Question: I want to understand where in a Class Base View I would do the logic for the following:

Basically, I want to check if the user has an account if so forward them to URL A, else URL B. However, I'm not 100% sure if get_success_url() would be the best place for this in a CBV or if Django has something that already caters for this usecase. I have seen other CBV likes RedirectView I have tried this but lost the scope. Keep in mind that I need to pass the user id.
This is where I have gotten to so far:
'''
class CampaignView(BaseUpdateView):
form_class = UserLookUpFrom
model = Campaign
def get_context_data(self, **kwargs):
context = super(CampaignView, self).get_context_data(**kwargs)
# context['form'] = AppUserLookUpFrom
return context
def form_valid(self, form):
"""
If the form is valid, in this case DON'T save it!
"""
return super(CampaignView, self).form_valid(form)
def get_success_url(self):
"""
Returns the supplied URL.
"""
if self.success_url:
url = self.success_url % self.object.__dict__
else:
try:
currect_user = Campaign.object.get_user_by_email(EMAIL HERE DONT KNOW HOW TO GET THIS YET FROM FORM)
if currect_user:
url = reverse('campaigns_login', args=(self.object.id,'self.userid'))
else:
url = reverse('campaigns_register', args=(self.object.id)
except AttributeError:
raise ImproperlyConfigured(
"No URL to redirect to. Either provide a url or define"
" a get_absolute_url method on the Model.")
return url
'''
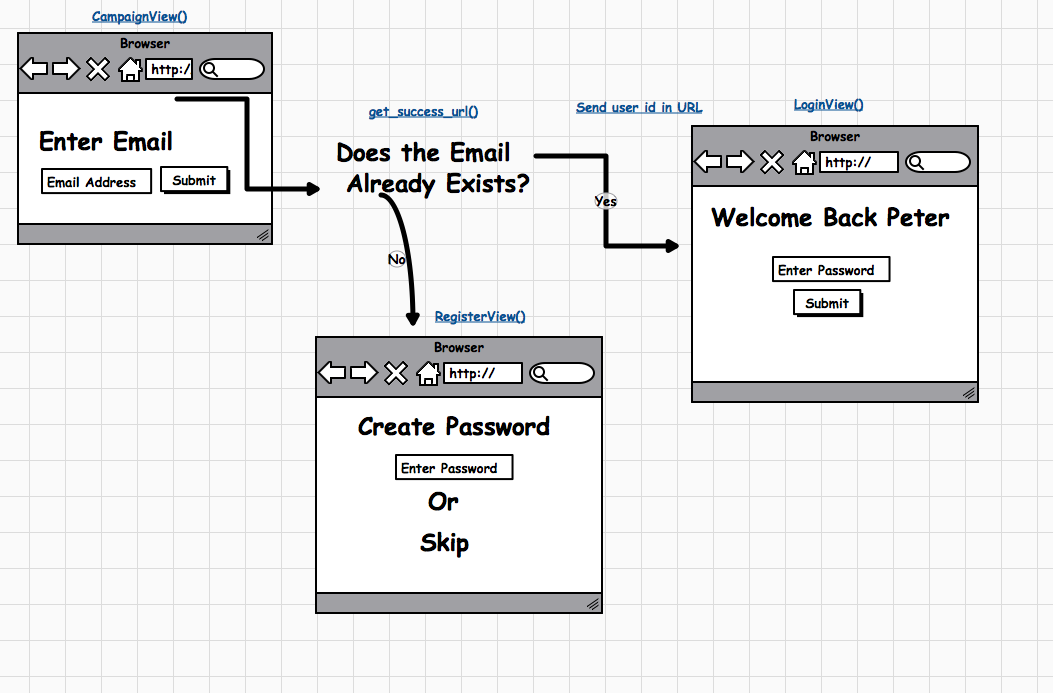
Answer: I think it should be on post of the CampaignView:
'''
def post(self, request, *args, **kwargs):
form= self.form_class(request.POST)
if form.is_valid():
user_email= form.cleaned_data['email']
user_of_campaign= Campaign.objects.filter(email= user_email)
if len(user_of_campaign)>0:
return redirect('/login', user_of_campaign[0].id)
else:
return redirect('/register')
return super(CampaignView, self).form_valid(form)
return super(CampaignView, self).form_invalid(form)
'''